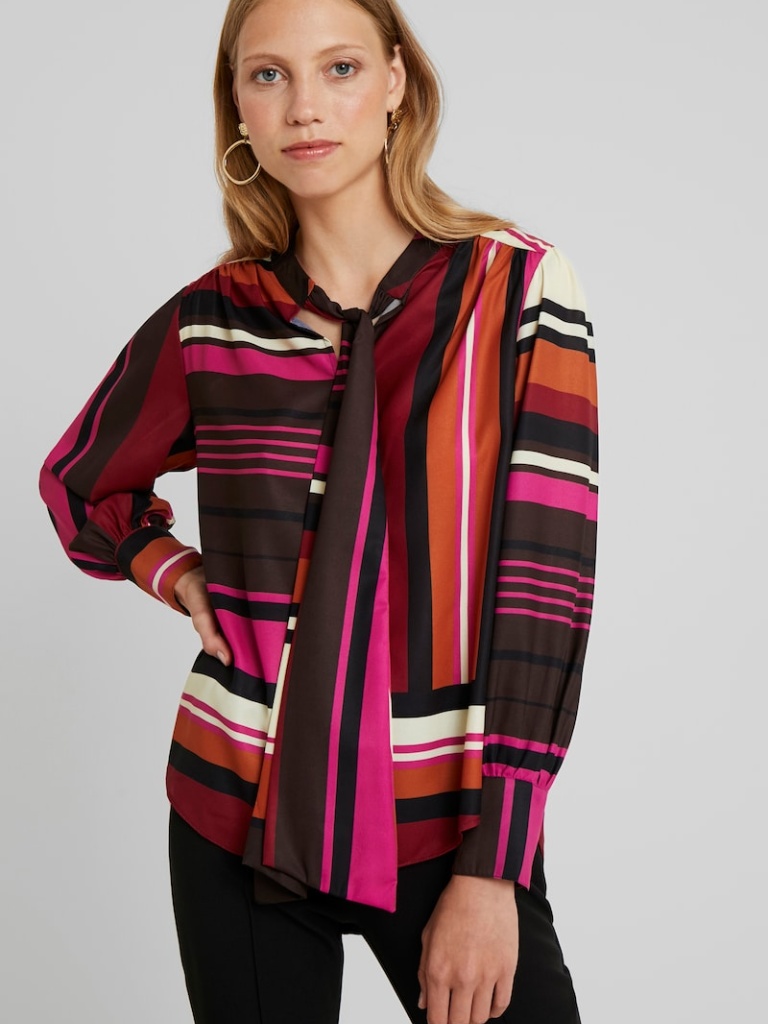
satin relaxed a long-sleeved with rolled-up sleeves hip length Untucked crew blouse